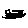
Label: line